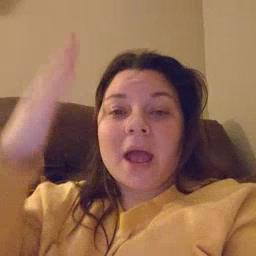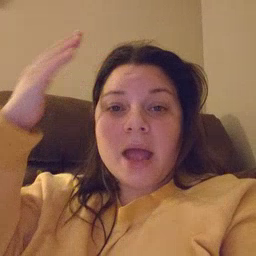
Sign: hat